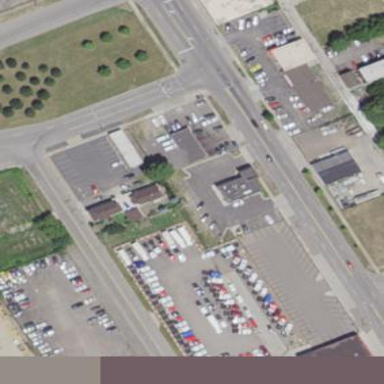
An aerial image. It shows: Retail area.